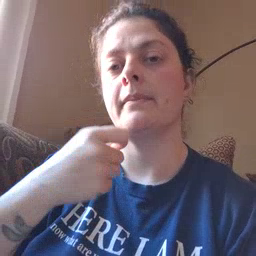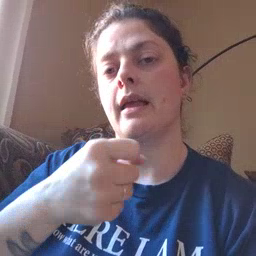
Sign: make